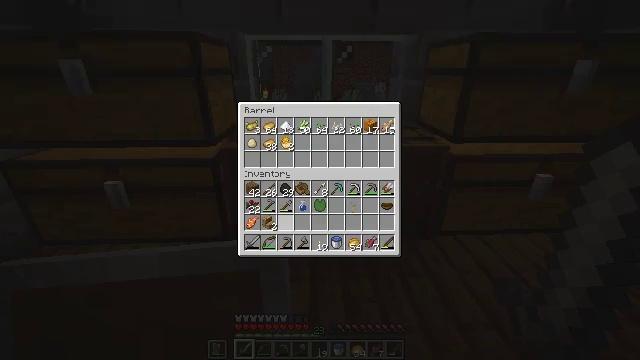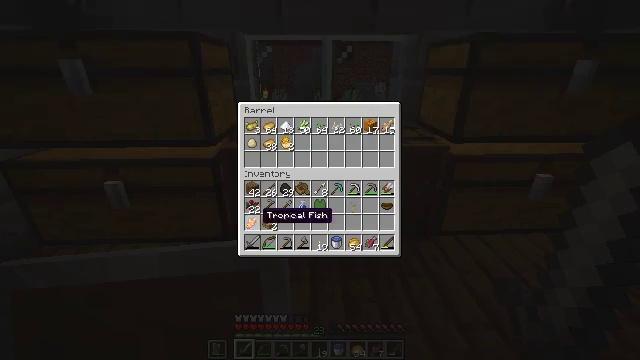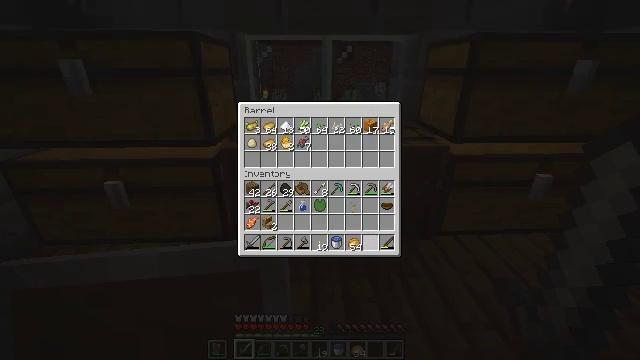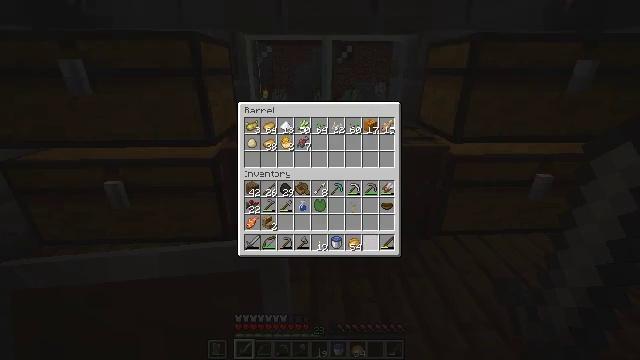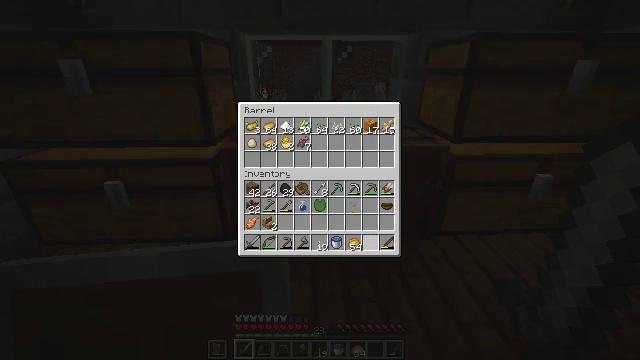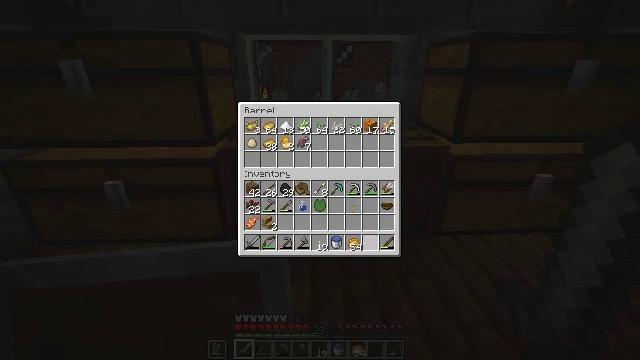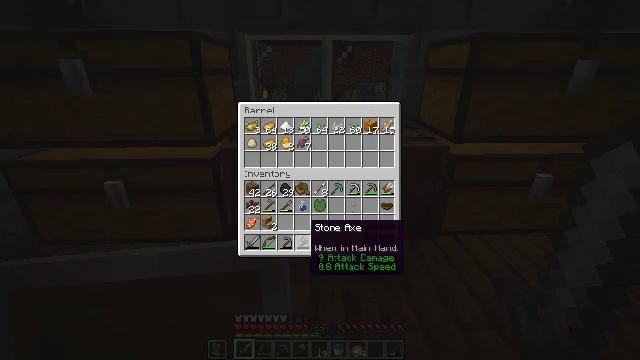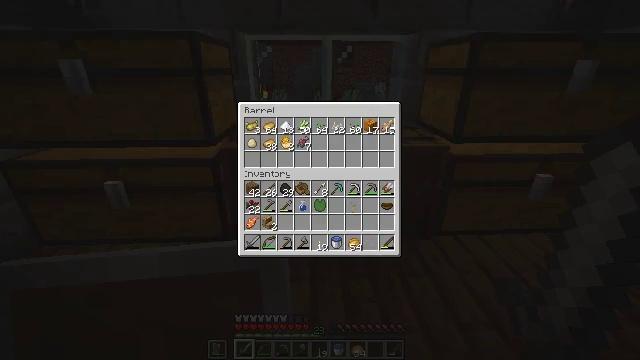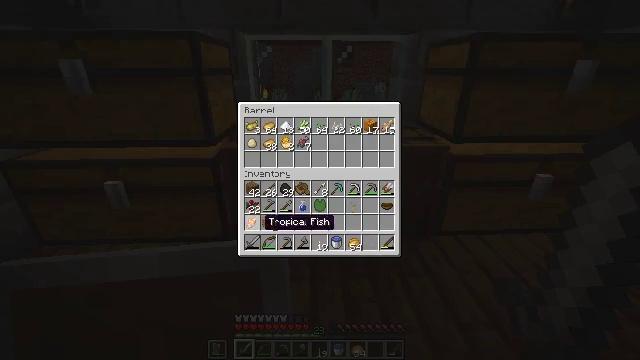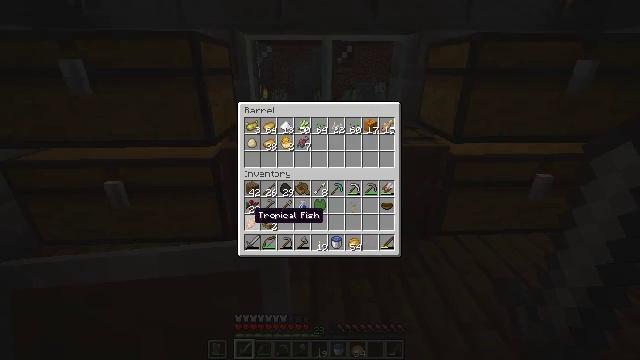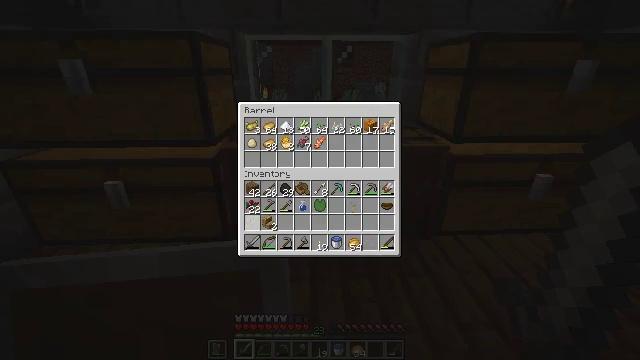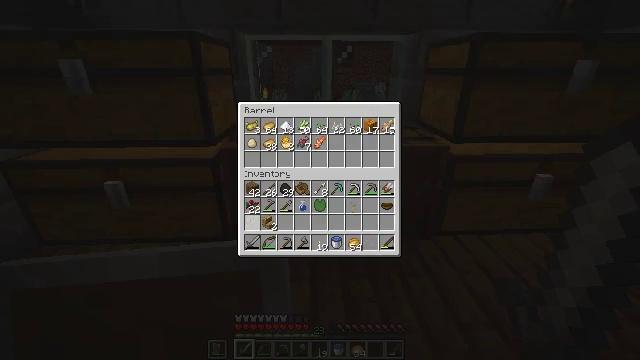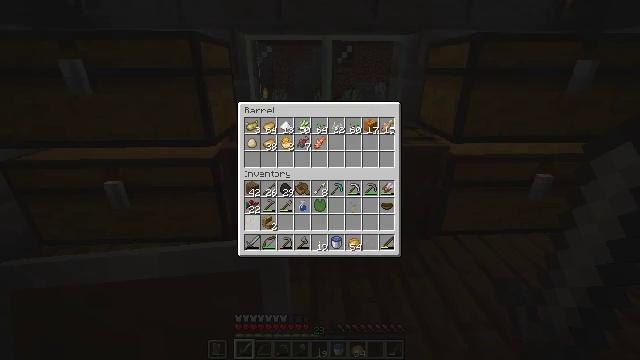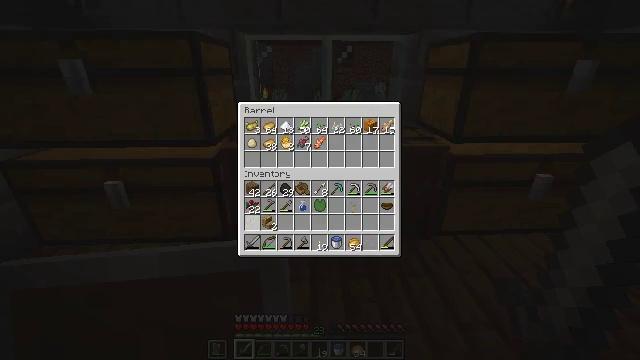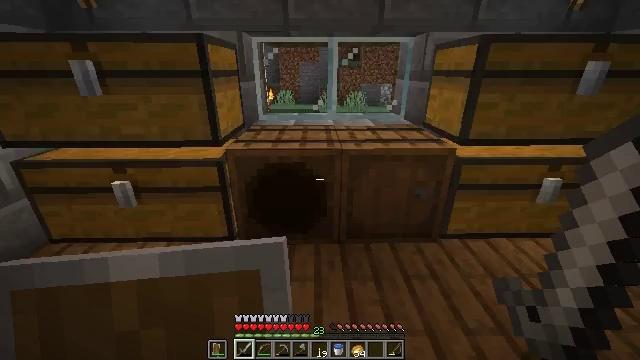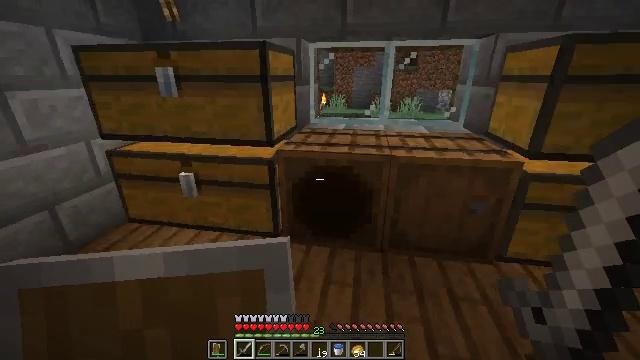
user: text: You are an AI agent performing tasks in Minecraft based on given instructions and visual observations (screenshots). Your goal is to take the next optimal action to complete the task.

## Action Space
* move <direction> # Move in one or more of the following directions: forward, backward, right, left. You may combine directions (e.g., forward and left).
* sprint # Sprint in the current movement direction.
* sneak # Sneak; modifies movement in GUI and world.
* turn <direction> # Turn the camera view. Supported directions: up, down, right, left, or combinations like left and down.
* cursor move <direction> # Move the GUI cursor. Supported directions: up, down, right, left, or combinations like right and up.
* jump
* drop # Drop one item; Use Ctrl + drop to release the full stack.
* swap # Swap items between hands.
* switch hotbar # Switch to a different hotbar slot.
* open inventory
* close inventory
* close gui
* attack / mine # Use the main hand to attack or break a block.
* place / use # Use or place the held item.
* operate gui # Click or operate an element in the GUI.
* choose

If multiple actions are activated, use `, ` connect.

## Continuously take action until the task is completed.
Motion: motion action
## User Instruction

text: Mine the sugar cane near rivers.
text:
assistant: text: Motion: sneak, open gui
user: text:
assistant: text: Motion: sneak, cursor move right and down, operate gui
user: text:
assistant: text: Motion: sneak, operate gui
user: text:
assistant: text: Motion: sneak
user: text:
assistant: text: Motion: sneak
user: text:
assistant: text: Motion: sneak, cursor move left and up
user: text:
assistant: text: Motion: sneak, cursor move left
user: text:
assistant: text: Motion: sneak
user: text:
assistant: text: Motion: sneak, cursor move left
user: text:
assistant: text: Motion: sneak, operate gui
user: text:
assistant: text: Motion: sneak, operate gui
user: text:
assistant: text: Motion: sneak
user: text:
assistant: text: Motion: sneak
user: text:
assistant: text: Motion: cursor move left
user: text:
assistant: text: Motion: turn left, close gui
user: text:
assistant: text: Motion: turn left
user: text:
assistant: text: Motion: turn left, use / place
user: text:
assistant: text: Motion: use / place
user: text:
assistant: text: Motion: use / place
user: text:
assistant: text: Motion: no_op
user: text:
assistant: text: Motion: no_op
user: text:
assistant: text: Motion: open gui
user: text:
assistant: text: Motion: cursor move right
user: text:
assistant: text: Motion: cursor move right and down
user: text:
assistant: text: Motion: sneak, cursor move right and down
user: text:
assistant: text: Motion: sneak, cursor move down
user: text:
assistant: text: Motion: sneak, cursor move left
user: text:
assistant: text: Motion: sneak, cursor move left and up
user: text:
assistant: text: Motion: sneak
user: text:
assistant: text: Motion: sneak